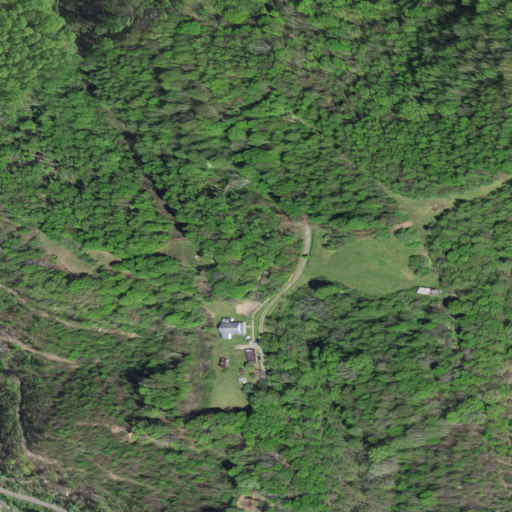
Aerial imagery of gap in Virginia named Stewart Gap containing deciduous forest, shrub, evergreen forest, grassland, and open development